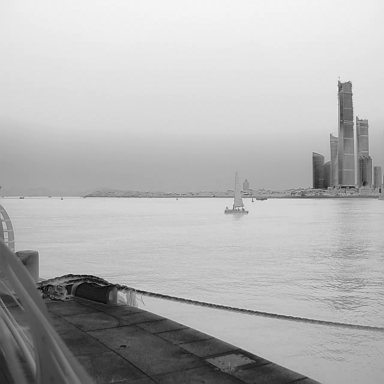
There is a sailboat in the infrared image.